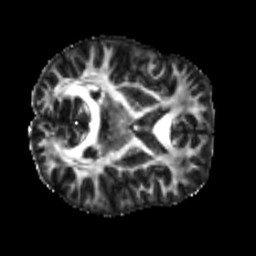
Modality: FA
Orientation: axial
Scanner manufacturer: siemens
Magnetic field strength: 3 T
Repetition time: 4 s
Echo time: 0.0594 s